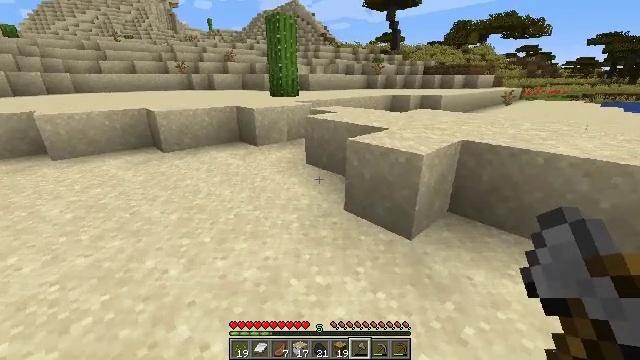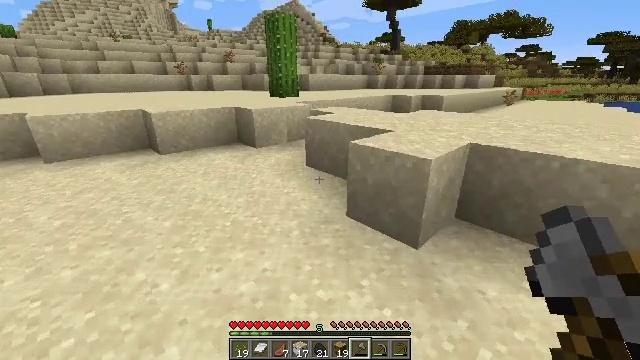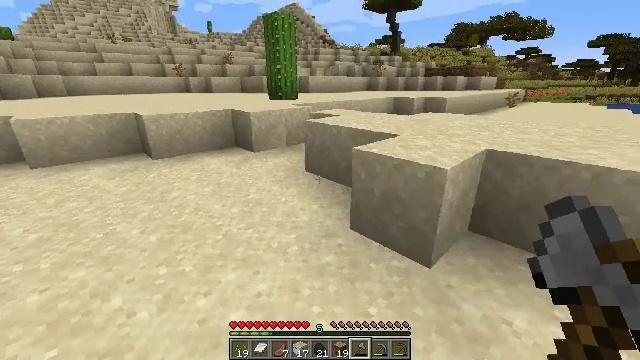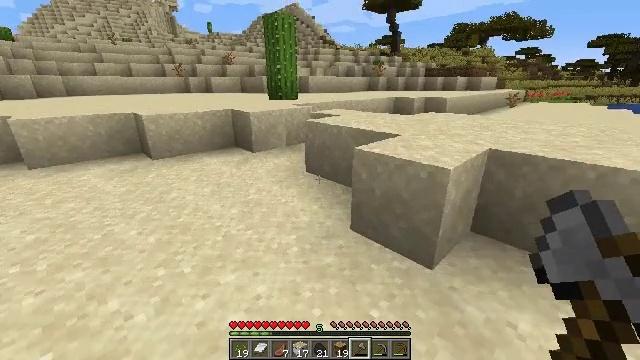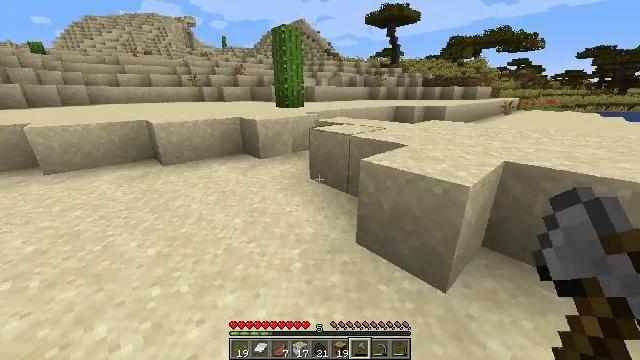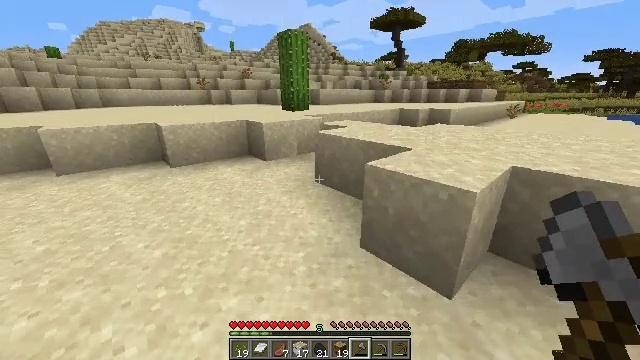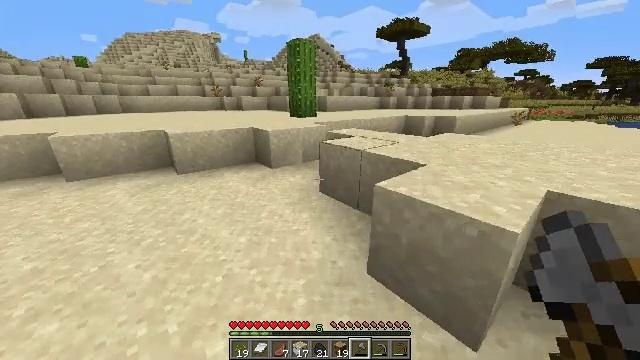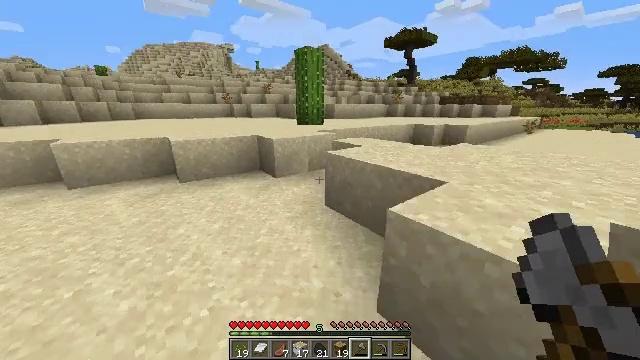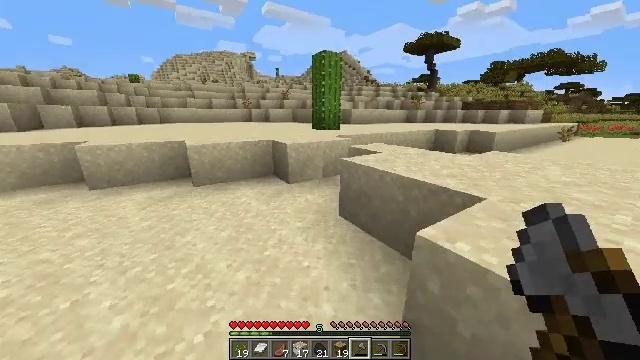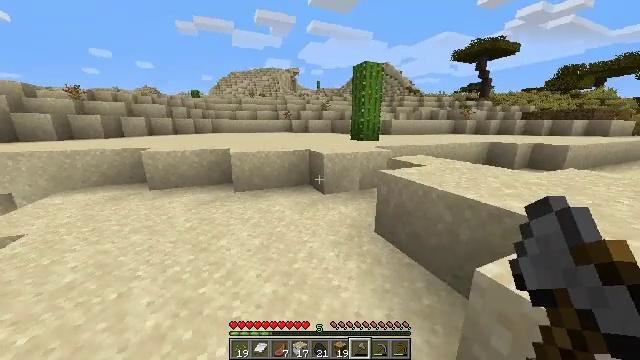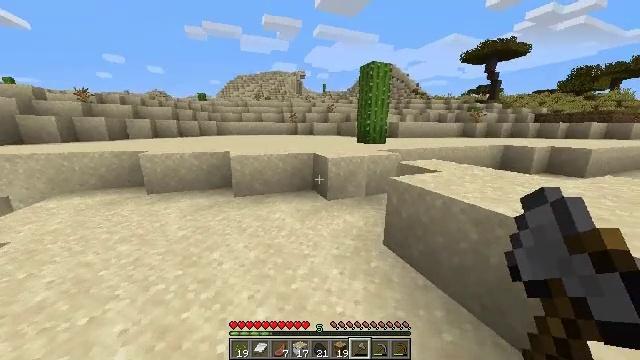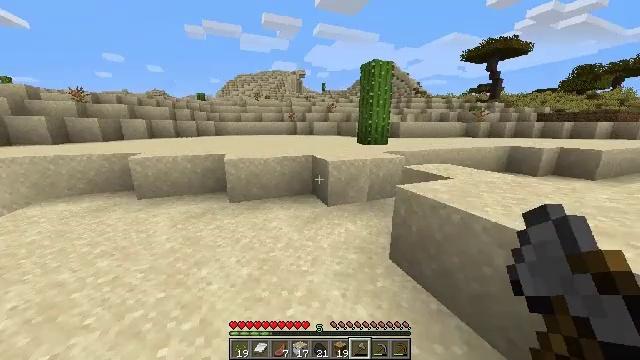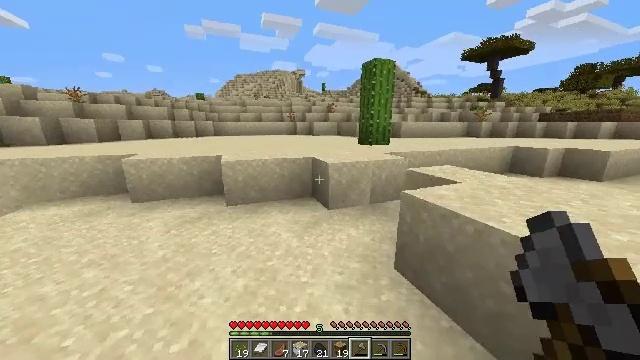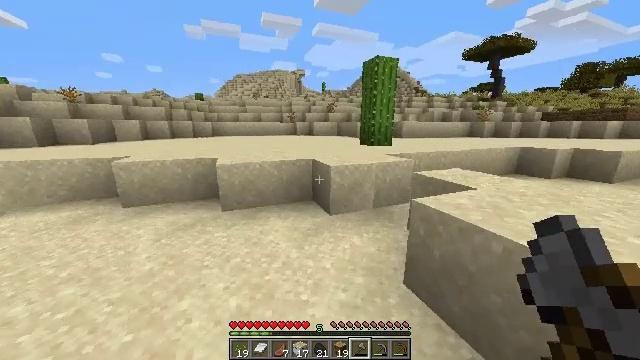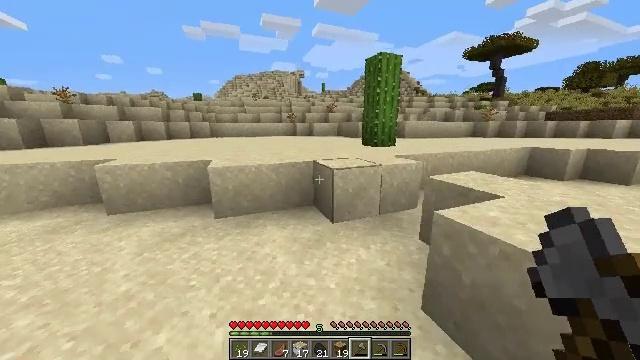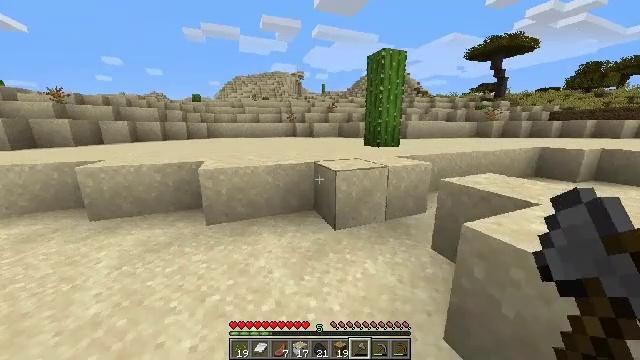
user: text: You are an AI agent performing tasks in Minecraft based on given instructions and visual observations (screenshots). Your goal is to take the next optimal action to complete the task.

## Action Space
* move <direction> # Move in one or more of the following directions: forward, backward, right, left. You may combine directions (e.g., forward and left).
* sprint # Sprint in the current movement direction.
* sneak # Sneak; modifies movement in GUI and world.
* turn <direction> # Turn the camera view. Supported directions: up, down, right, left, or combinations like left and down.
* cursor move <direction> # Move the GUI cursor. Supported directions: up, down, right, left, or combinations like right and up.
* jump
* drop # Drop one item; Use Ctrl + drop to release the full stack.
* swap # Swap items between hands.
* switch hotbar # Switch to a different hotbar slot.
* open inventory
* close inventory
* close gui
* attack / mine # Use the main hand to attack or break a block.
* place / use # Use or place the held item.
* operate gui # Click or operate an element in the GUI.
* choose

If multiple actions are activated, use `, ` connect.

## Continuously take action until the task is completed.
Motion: motion action
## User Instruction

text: Harvest the cactus plant.
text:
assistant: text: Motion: move forward
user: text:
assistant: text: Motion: no_op
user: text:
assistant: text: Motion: move forward
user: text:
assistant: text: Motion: move forward, turn left
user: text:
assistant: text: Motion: move forward, turn left
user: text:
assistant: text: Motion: move forward, turn left
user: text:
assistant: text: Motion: move forward, turn left and up
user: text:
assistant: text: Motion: move forward, turn left and up
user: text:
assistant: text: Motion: move forward, turn left and up
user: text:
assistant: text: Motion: move forward, turn left
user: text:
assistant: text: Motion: move forward
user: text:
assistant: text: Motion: move forward
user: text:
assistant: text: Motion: move forward
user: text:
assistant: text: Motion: move forward
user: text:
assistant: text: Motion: move forward
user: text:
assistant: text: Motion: move forward
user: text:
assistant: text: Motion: move forward
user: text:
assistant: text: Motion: move forward
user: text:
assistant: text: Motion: move forward
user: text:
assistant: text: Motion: move forward, jump
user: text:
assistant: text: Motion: move forward, jump
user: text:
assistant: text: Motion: move forward, jump
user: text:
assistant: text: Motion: move forward, jump
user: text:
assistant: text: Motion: move forward, jump, close inventory
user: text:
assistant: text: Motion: move forward, close inventory
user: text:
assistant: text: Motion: close inventory
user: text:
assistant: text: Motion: close inventory
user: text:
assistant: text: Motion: open gui
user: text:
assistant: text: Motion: no_op
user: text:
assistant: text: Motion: no_op